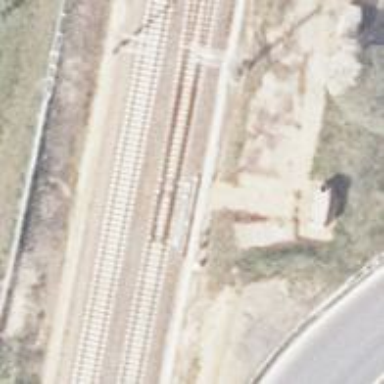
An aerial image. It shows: Railway switch with the turnout on the left side.